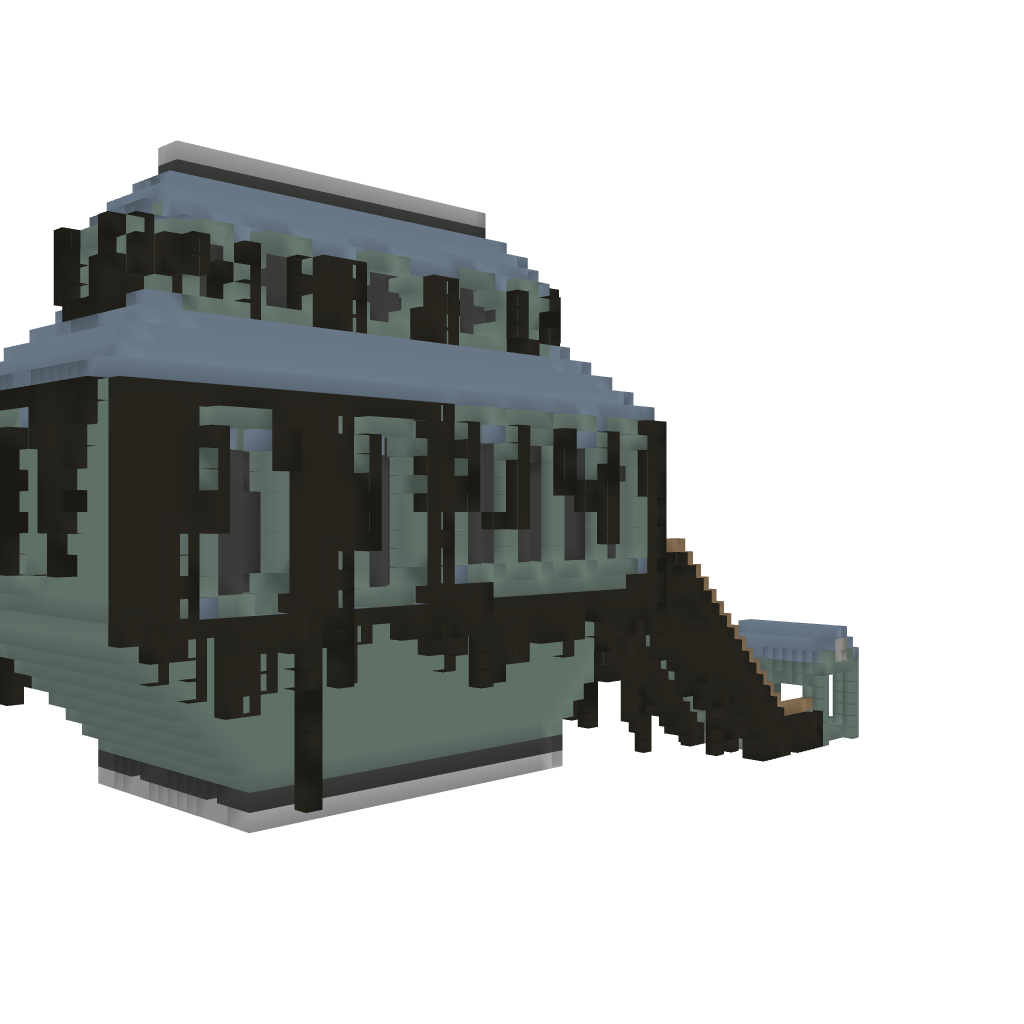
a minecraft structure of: Dracula's rest